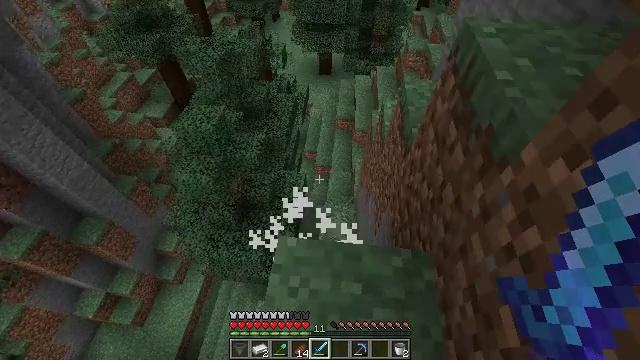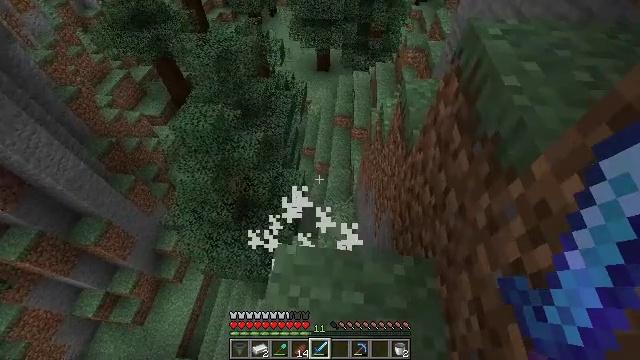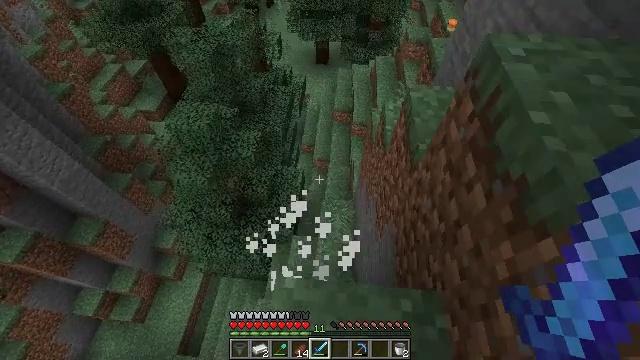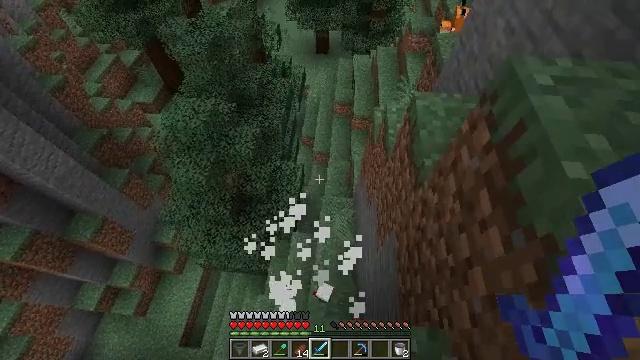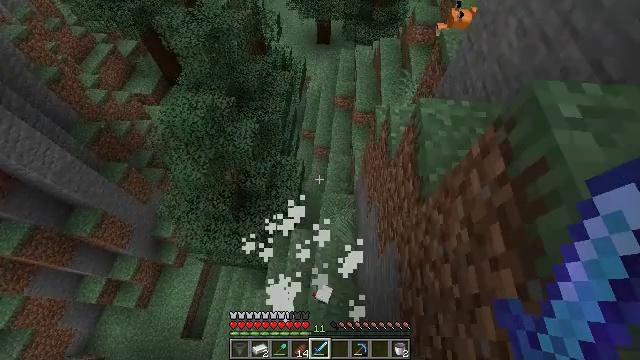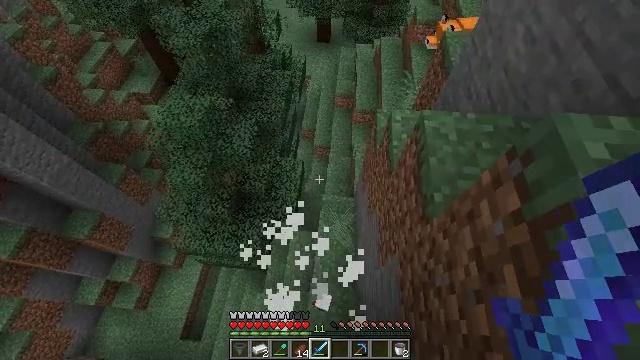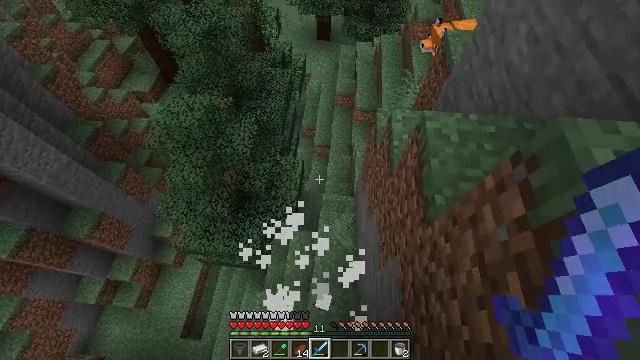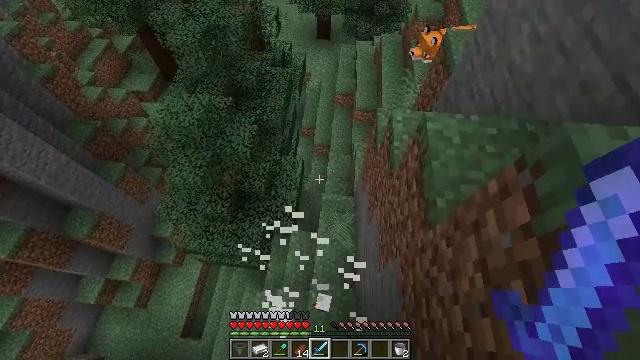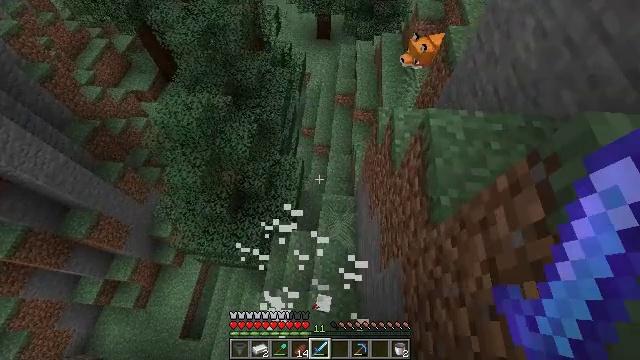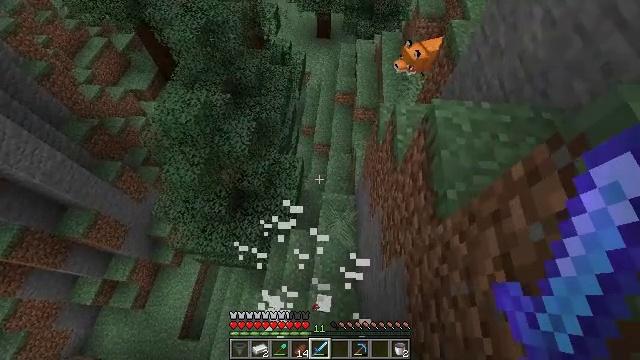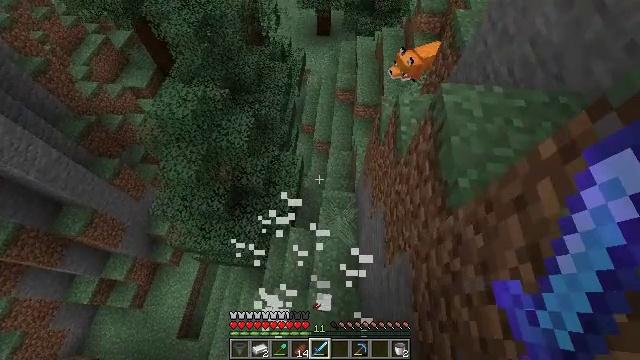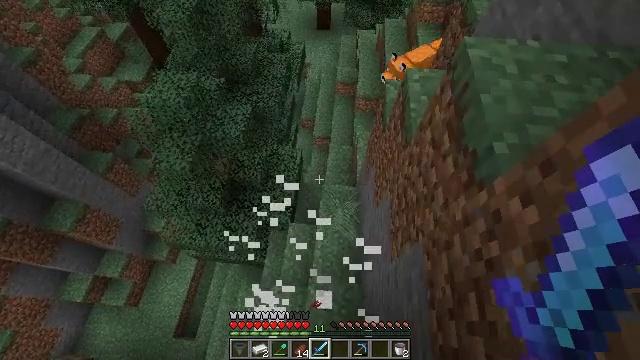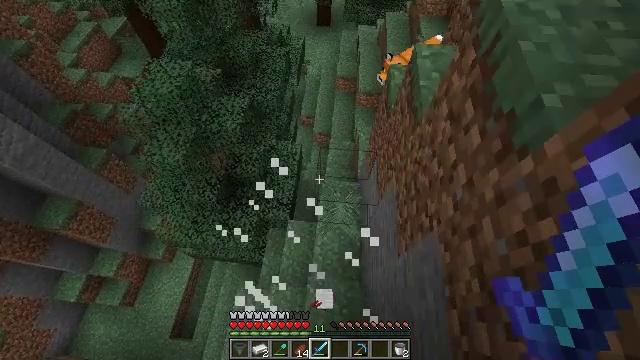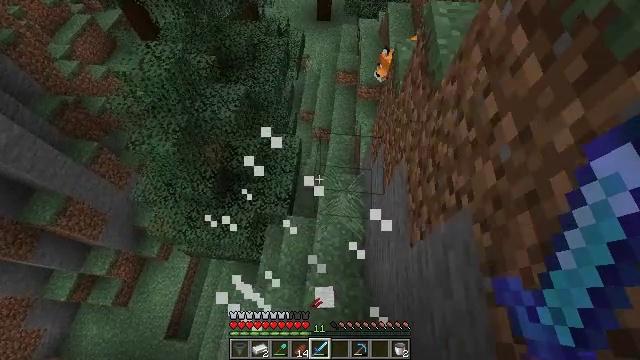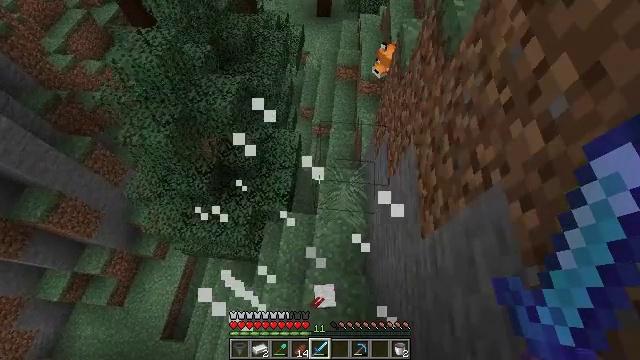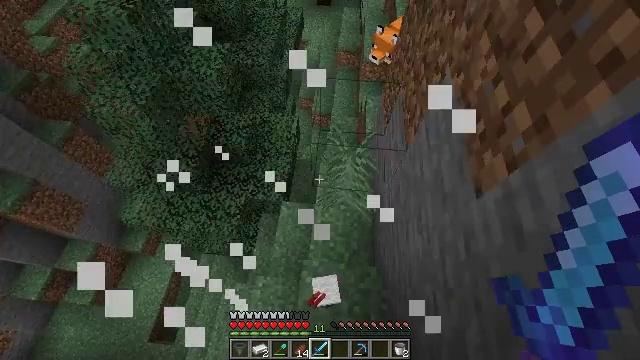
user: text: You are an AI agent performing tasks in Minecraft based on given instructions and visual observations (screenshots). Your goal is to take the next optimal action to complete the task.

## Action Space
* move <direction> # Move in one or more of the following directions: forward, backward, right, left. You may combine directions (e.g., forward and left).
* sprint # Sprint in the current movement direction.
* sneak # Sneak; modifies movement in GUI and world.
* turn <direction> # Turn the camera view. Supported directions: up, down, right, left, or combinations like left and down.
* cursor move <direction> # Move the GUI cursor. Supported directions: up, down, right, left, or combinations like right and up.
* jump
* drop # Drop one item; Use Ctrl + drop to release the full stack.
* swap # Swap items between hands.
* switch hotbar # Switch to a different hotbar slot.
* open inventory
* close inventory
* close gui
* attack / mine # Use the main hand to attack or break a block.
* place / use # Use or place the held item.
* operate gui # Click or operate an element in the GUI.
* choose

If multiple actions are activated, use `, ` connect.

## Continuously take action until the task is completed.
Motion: motion action
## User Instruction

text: Remove the large fern from the terrain.
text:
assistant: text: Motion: move forward
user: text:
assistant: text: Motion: move forward, turn down
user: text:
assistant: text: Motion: move forward, turn down
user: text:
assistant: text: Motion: move forward, turn down
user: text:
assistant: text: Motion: no_op
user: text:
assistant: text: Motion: no_op
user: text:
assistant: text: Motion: no_op
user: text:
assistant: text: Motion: no_op
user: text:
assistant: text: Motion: no_op
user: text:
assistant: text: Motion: no_op
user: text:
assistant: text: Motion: no_op
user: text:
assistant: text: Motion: no_op
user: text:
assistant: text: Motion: no_op
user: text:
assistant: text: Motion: no_op
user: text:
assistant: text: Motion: no_op
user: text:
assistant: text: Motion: no_op
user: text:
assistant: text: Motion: no_op
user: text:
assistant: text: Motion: no_op
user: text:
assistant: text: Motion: no_op
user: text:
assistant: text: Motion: no_op
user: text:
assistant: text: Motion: no_op
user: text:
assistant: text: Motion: no_op
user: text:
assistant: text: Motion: no_op
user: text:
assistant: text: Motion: no_op
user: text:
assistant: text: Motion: no_op
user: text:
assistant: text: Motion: turn up
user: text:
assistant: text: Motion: turn right and up
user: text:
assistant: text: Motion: turn right and up
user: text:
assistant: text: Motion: turn up
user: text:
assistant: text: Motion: no_op